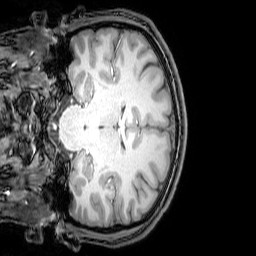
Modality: T1w
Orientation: coronal
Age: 21
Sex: male
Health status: healthy
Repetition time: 0.081 s
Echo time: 0.037 s